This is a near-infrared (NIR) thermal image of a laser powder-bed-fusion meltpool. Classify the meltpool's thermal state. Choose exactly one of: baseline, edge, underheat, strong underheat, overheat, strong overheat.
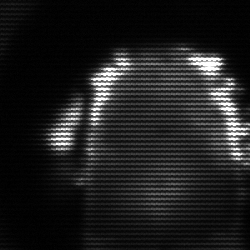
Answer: baseline